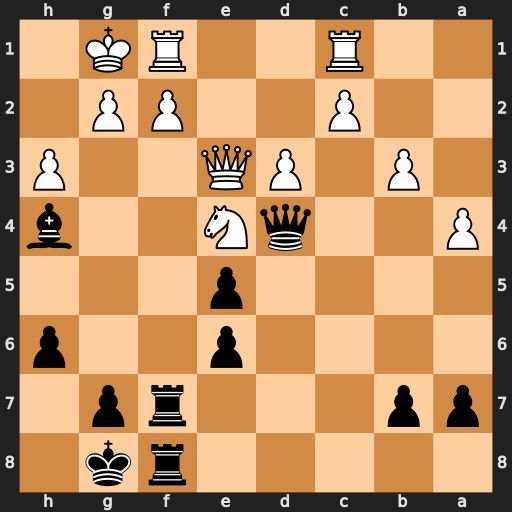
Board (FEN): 5rk1/pp3rp1/4p2p/4p3/P2qN2b/1P1PQ2P/2P2PP1/2R2RK1
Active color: b
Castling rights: -
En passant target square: -
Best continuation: Bxf2+ Qxf2 Rxf2